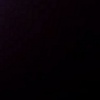
Label: space